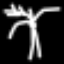
Label: palm tree